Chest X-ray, PA view. Patient: 19 years old, sex F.
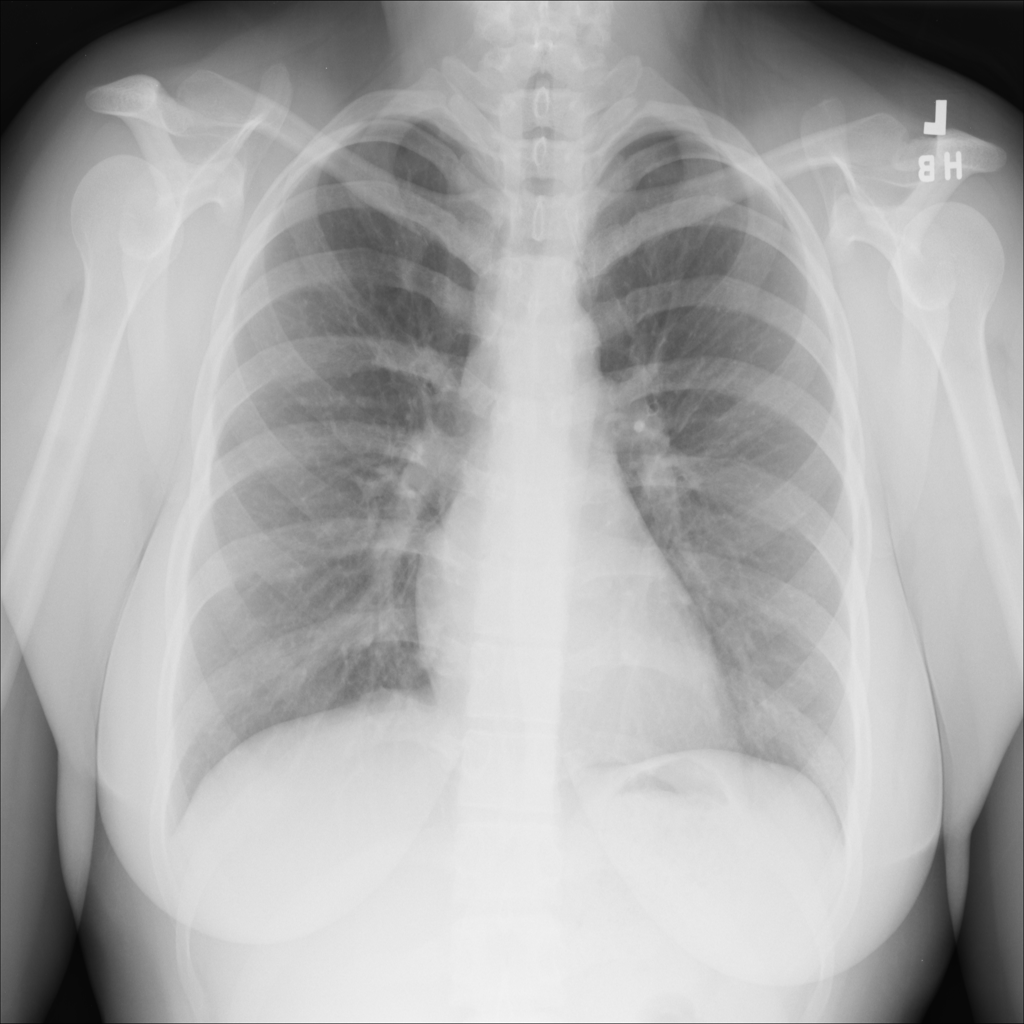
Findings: No Finding